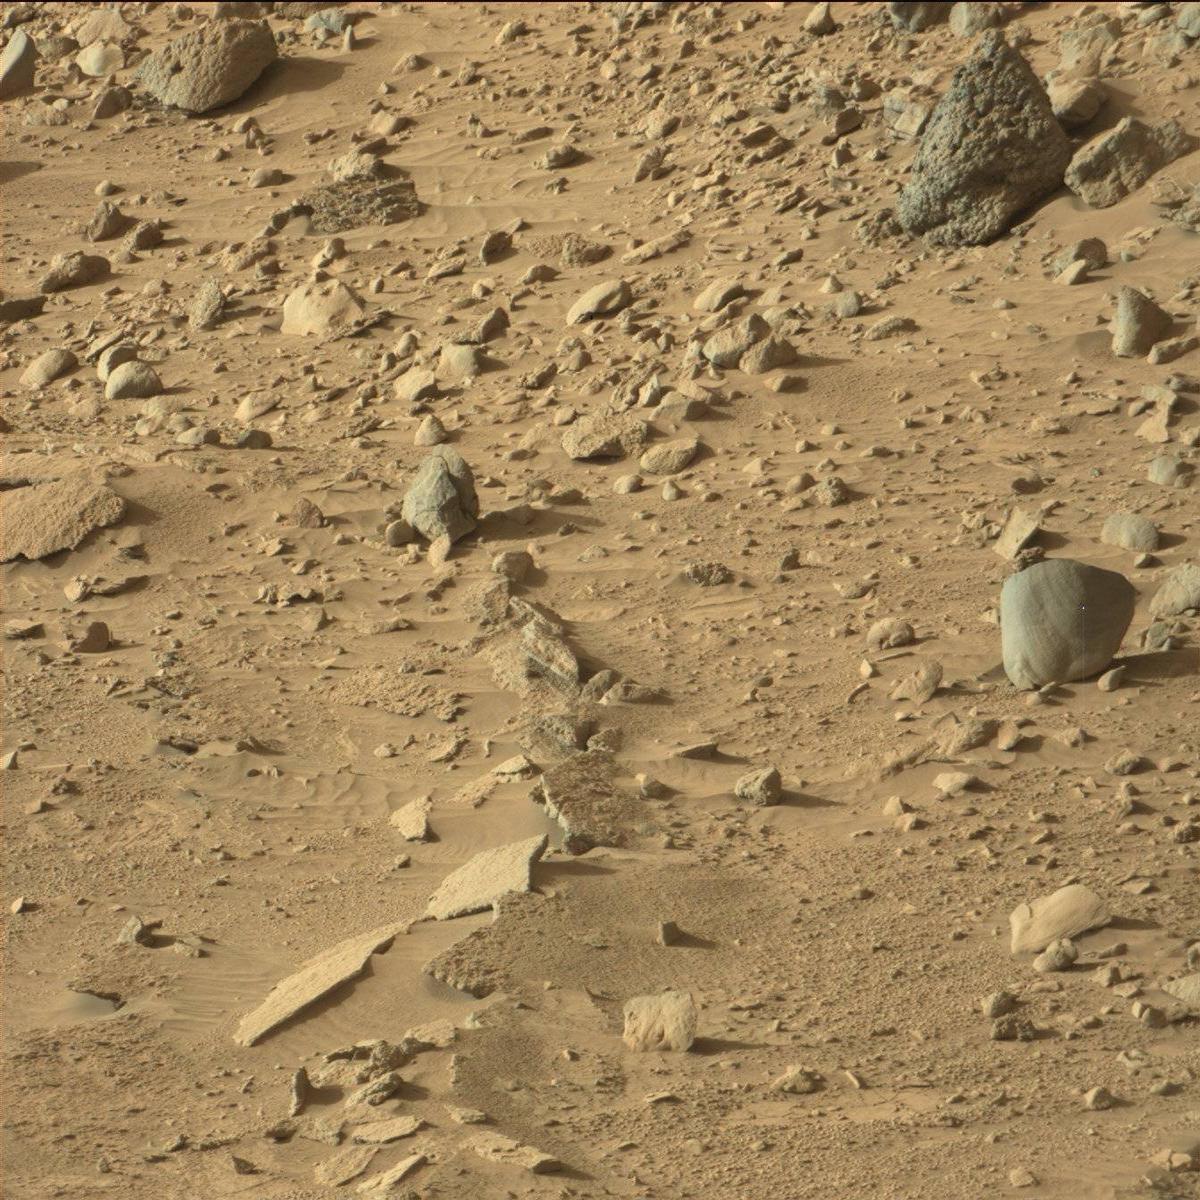
Terrain classes present: Bedrock, Rock, Sand / Soil